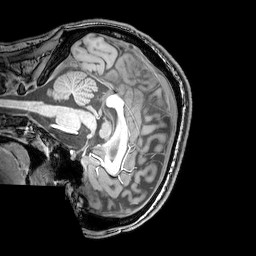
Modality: T1w
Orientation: sagittal
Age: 25
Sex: male
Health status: healthy
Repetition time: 0.081 s
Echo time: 0.037 s